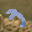
Label: 3